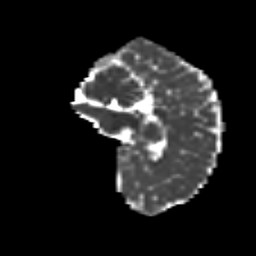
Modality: MD
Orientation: sagittal
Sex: male
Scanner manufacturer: siemens
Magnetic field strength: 3 T
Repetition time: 5 s
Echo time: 0.071 s